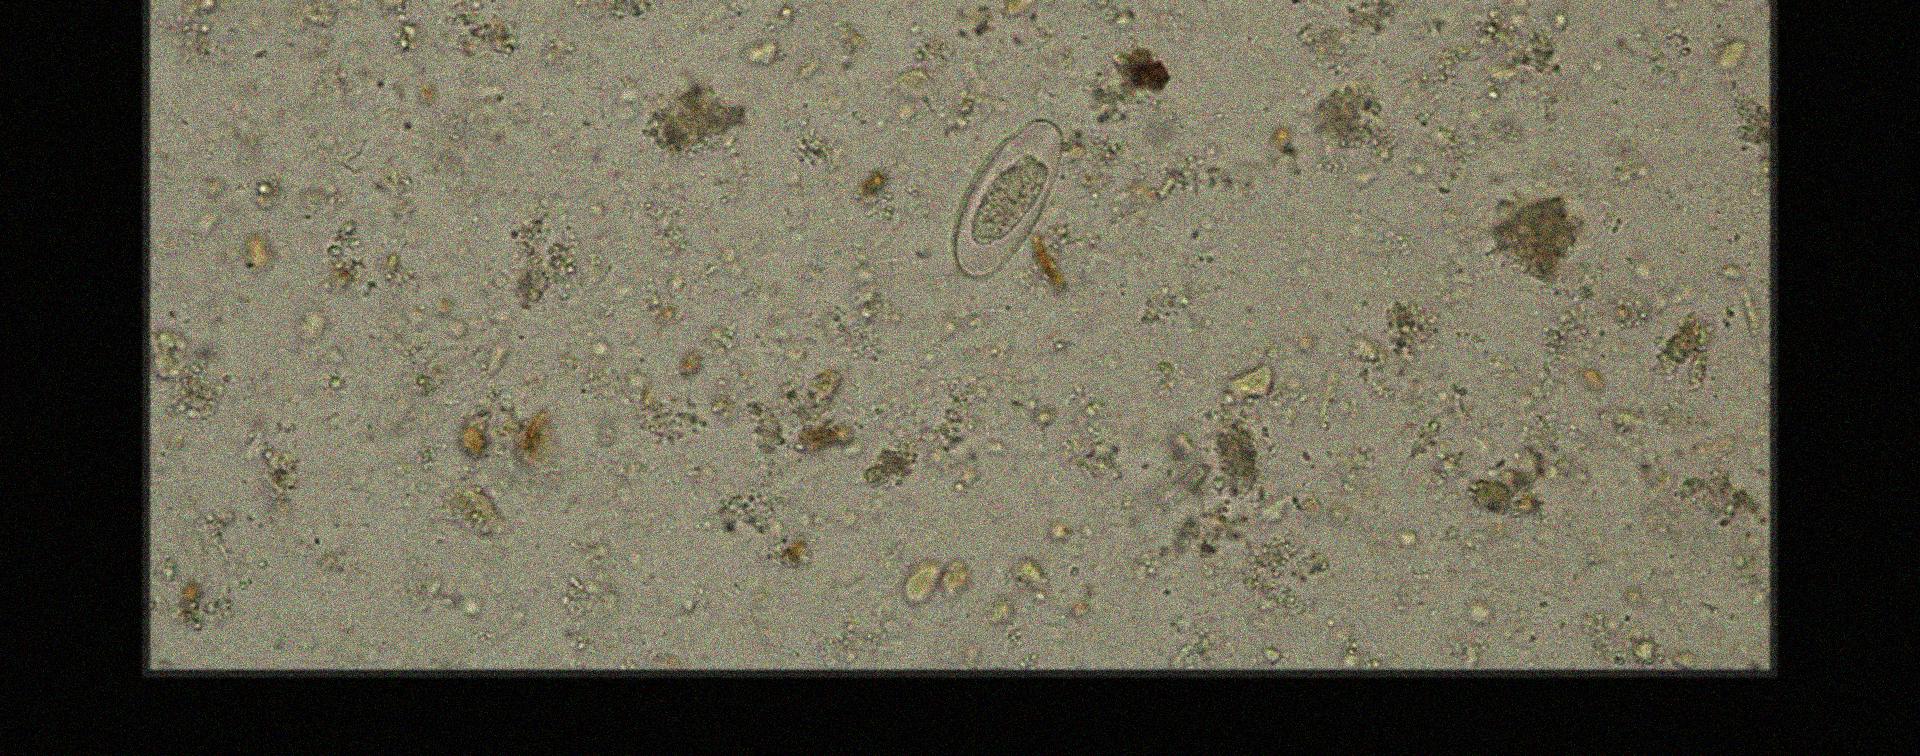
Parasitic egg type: Enterobius vermicularis